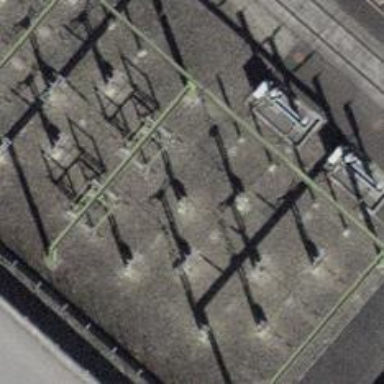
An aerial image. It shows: Busbar power line.